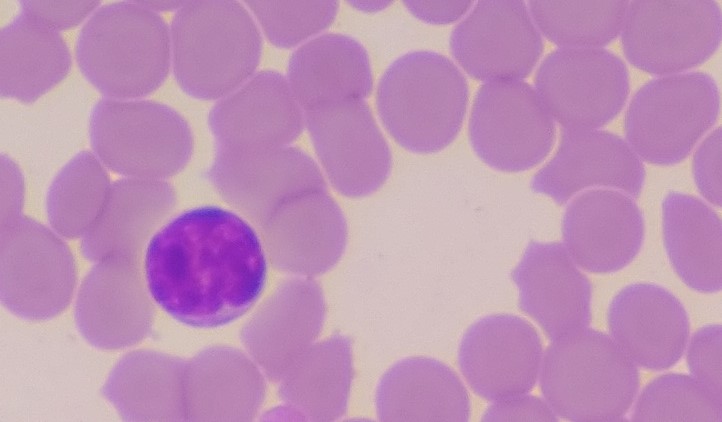
White blood cell type: Lymphocyte